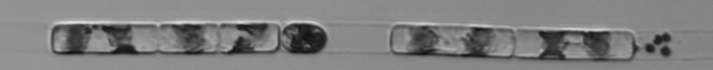
Label: Guinardia_delicatula_TAG_internal_parasite